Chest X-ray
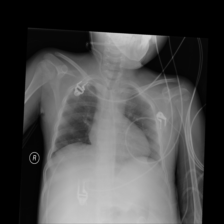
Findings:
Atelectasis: negative
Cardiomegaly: negative
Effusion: negative
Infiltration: negative
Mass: negative
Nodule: negative
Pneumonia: negative
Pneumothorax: negative
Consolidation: negative
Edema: negative
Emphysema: negative
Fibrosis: negative
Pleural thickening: negative
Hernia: negative